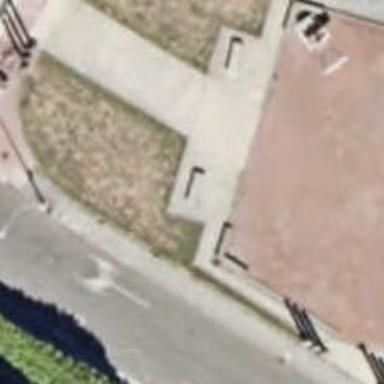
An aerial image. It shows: Bench for seating.